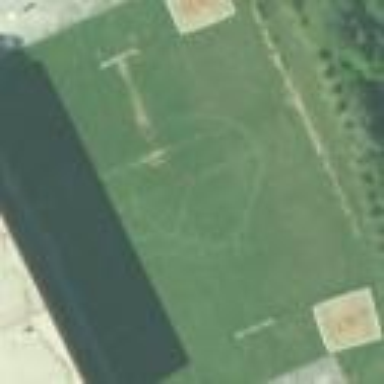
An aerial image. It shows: Soccer pitch for leisureland activities.